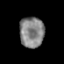
Tissue: prostate
Cell type: Epithelial cells
Senescence score: 0.285
Nuclear area (px): 738
Mean DAPI intensity: 132.014